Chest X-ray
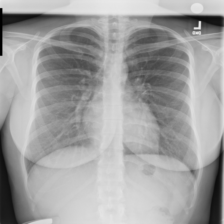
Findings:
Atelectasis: negative
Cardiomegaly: negative
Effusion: negative
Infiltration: negative
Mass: negative
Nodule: negative
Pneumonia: negative
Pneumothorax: negative
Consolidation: negative
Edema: negative
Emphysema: negative
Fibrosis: negative
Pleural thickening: negative
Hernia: negative